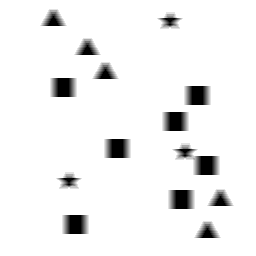
Squares: 7
Triangles: 5
Stars: 3
Total shapes: 15